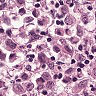
Metastatic tissue present: yes